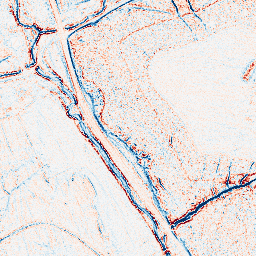
Category: edge_preserving
Decomposition family: anisotropic_diffusion
Decomposition parameters: iterations: 10
kappa: 10
gamma: 0.05
Upsampling method: regularized
Upsampling parameters: scale: 2
lambda_reg: 0.001
Upsampling scale: 2